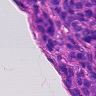
Metastatic tissue present: yes